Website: ulta-beauty
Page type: payment
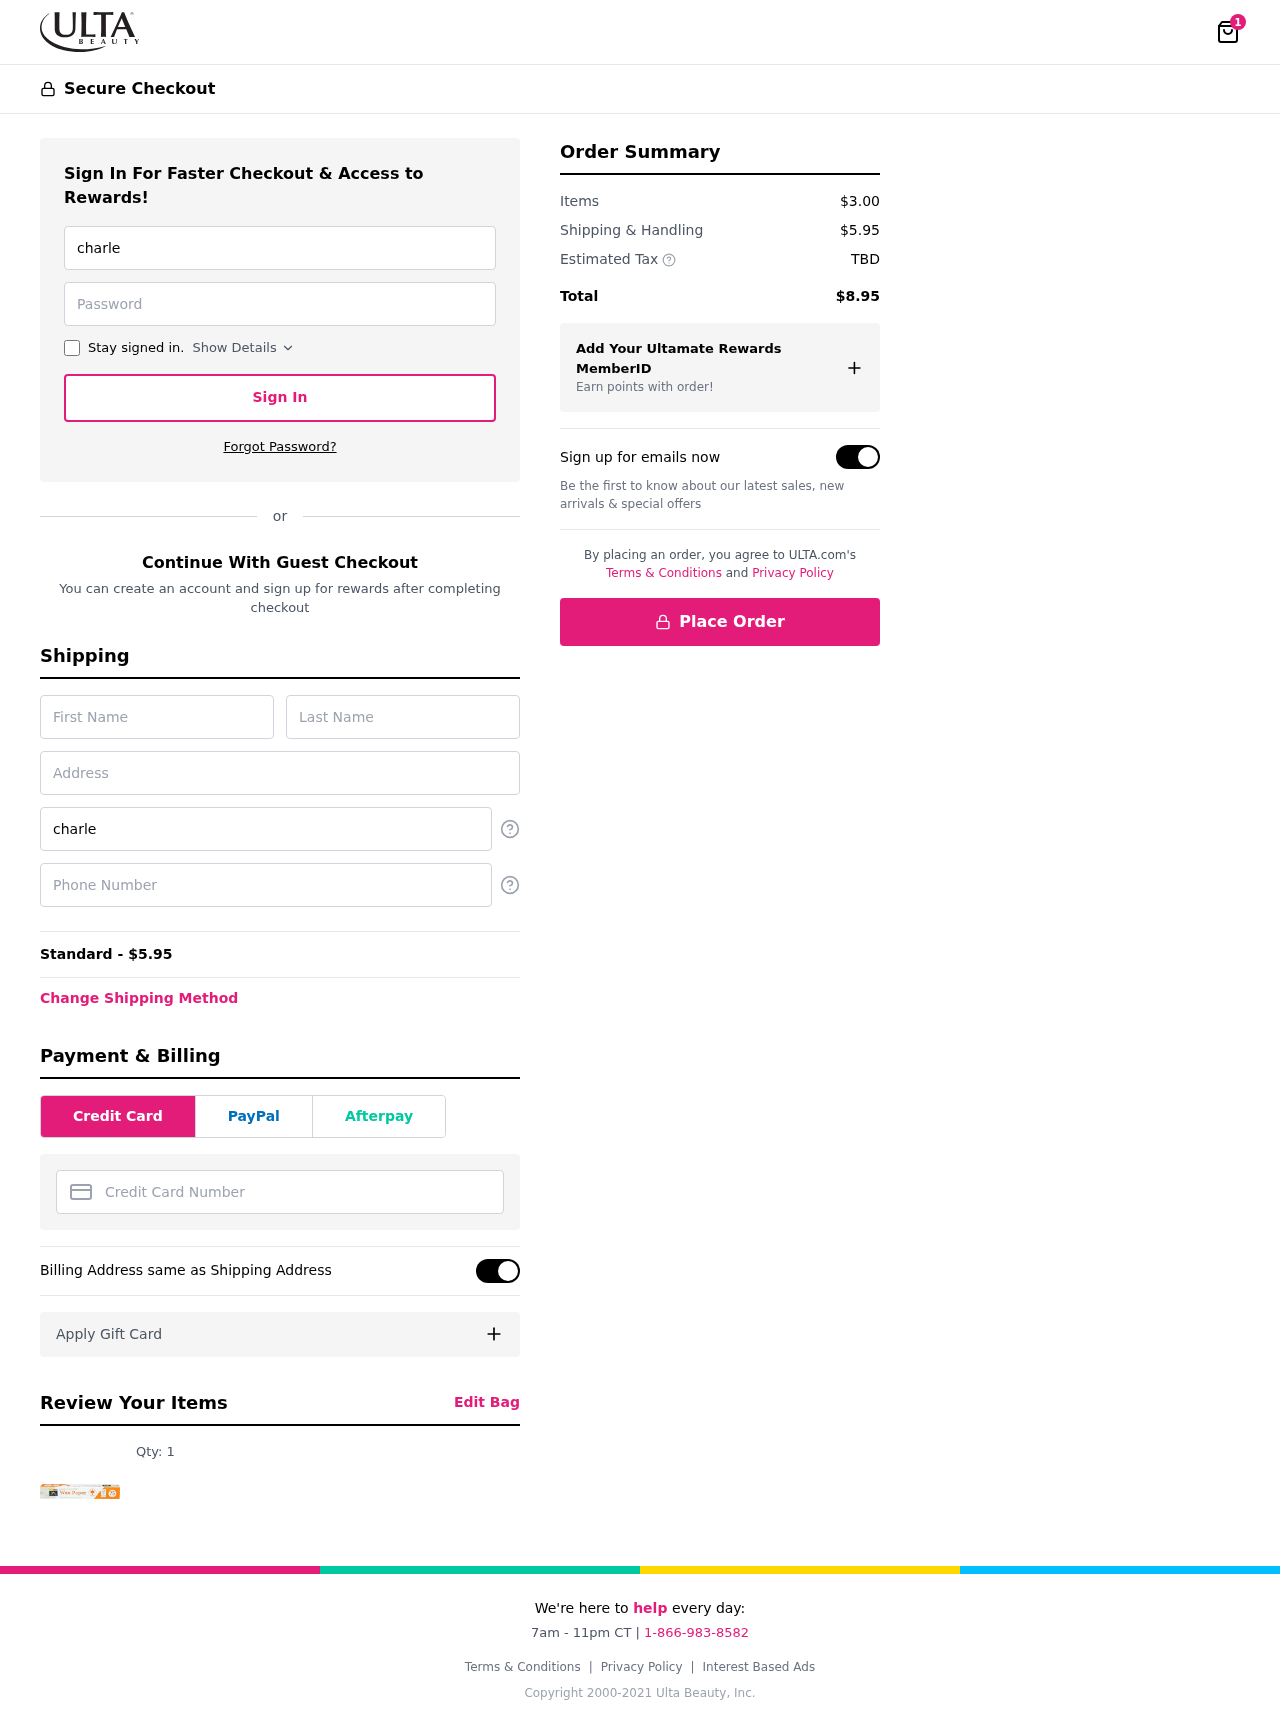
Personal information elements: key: PII_CARD_NUMBER
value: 2222 5105 9444 6540
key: PII_EMAIL
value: charles_price@hotmail.com
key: PII_FIRSTNAME
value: Charles
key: PII_LASTNAME
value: Price
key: PII_PHONE
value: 4953436512
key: PII_STREET
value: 504 Kelly Extensions
Product elements: key: PRODUCT1_QUANTITY
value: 1
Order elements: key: ORDER_NUM_ITEMS
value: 1
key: ORDER_SHIPPING_COST
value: $5.95
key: ORDER_SHIPPING_COST
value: Standard - $5.95
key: ORDER_SUBTOTAL
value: $3.00
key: ORDER_TAX
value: TBD
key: ORDER_TOTAL
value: $8.95